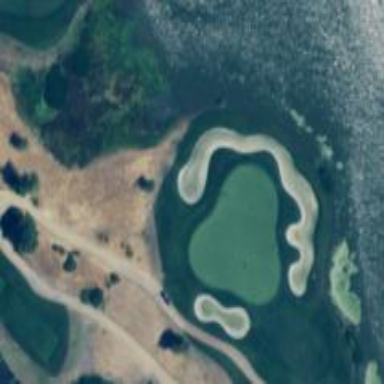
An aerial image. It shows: Golf hole.